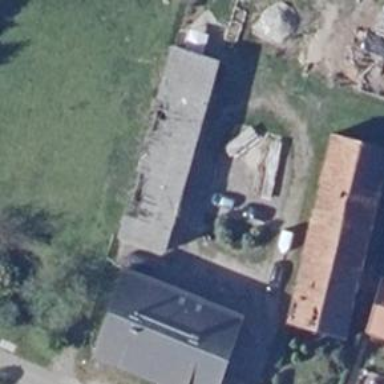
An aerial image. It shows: Group of garages.